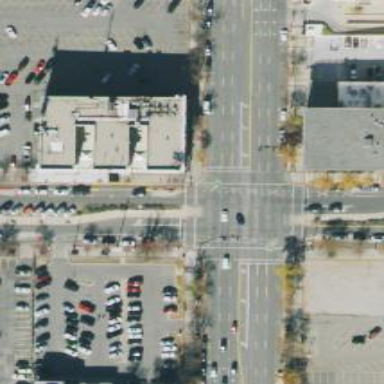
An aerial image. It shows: Crossing with line markings on the road.